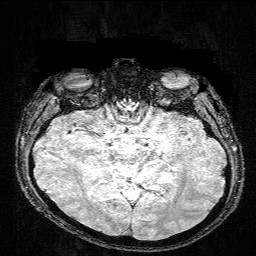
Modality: FLASH
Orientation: coronal
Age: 30
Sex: male